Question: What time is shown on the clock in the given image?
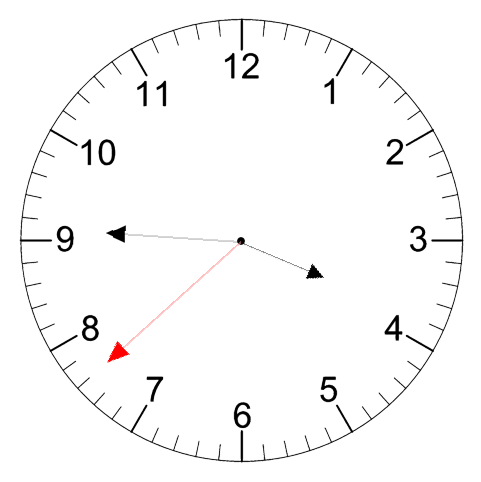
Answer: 03:45:38